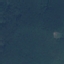
Label: Forest